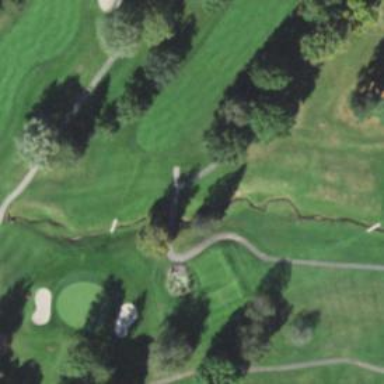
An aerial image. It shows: Path bridge crossing golf cartpath.